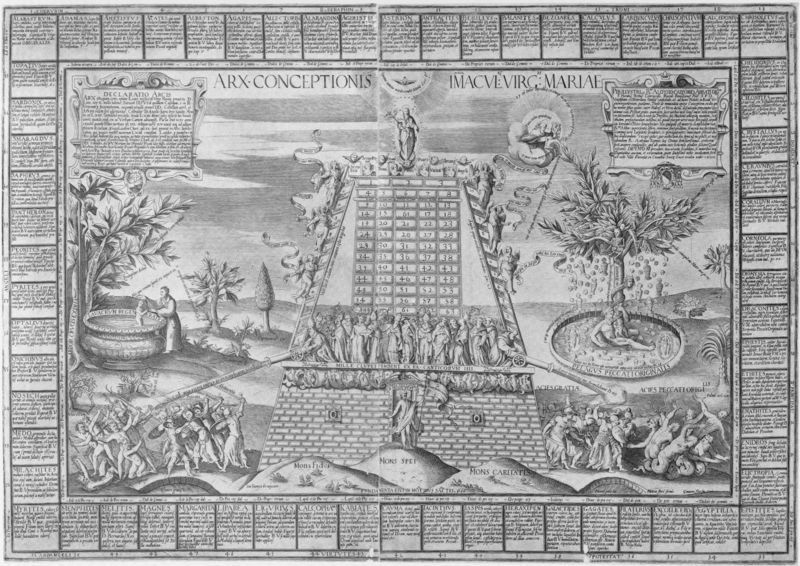
Titel: ARX CONCEPTIONIS IMMACVLATAE VIRGINIS MARIAE
Künstler: Horatius Bertius
Standort: Wolfenbüttel
Institution: Herzog August Bibliothek
Schlagwörter: baum, himmel, laub, mann, nackt, wasser, weiß, bäume, frauen, landschaft, menschen, grau, männer, schwarz, anlage, gebäude, tanz, taube, tod, felder, hügel, sonne, kind, personen, brunnen, turm, frucht, garten, schrift, ansicht, mauer, grafik, graphik, spalten, krieg, inschrift, zahlen, rechtecke, adam, eva, paradies, stangen, strahlen, festung, becken, druck, schwarz weiss, schraffur, radierung, stich, seite, illustration, text, überschrift, schlange, volk, kranz, halbkreis, karte, skelett, nimbus, christus, grab, jesus, segen, gebote, kanonen, tempel, pyramide, taufe, maria, kupferstich, brunne, texte, auferstehung, tabelle, legende, schuss, teilung, latein, schwrzweiß, taufbecken, paradis, tafeln, kalender, reformation, heiliger geist, lebensbaum, gesetze, uferstandener, arx, tempel brunnen baby, burgruine alt sachsenheim, itschrift